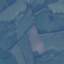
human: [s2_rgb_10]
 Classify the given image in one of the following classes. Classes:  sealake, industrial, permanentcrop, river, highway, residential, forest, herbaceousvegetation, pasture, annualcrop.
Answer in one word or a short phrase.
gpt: Pasture